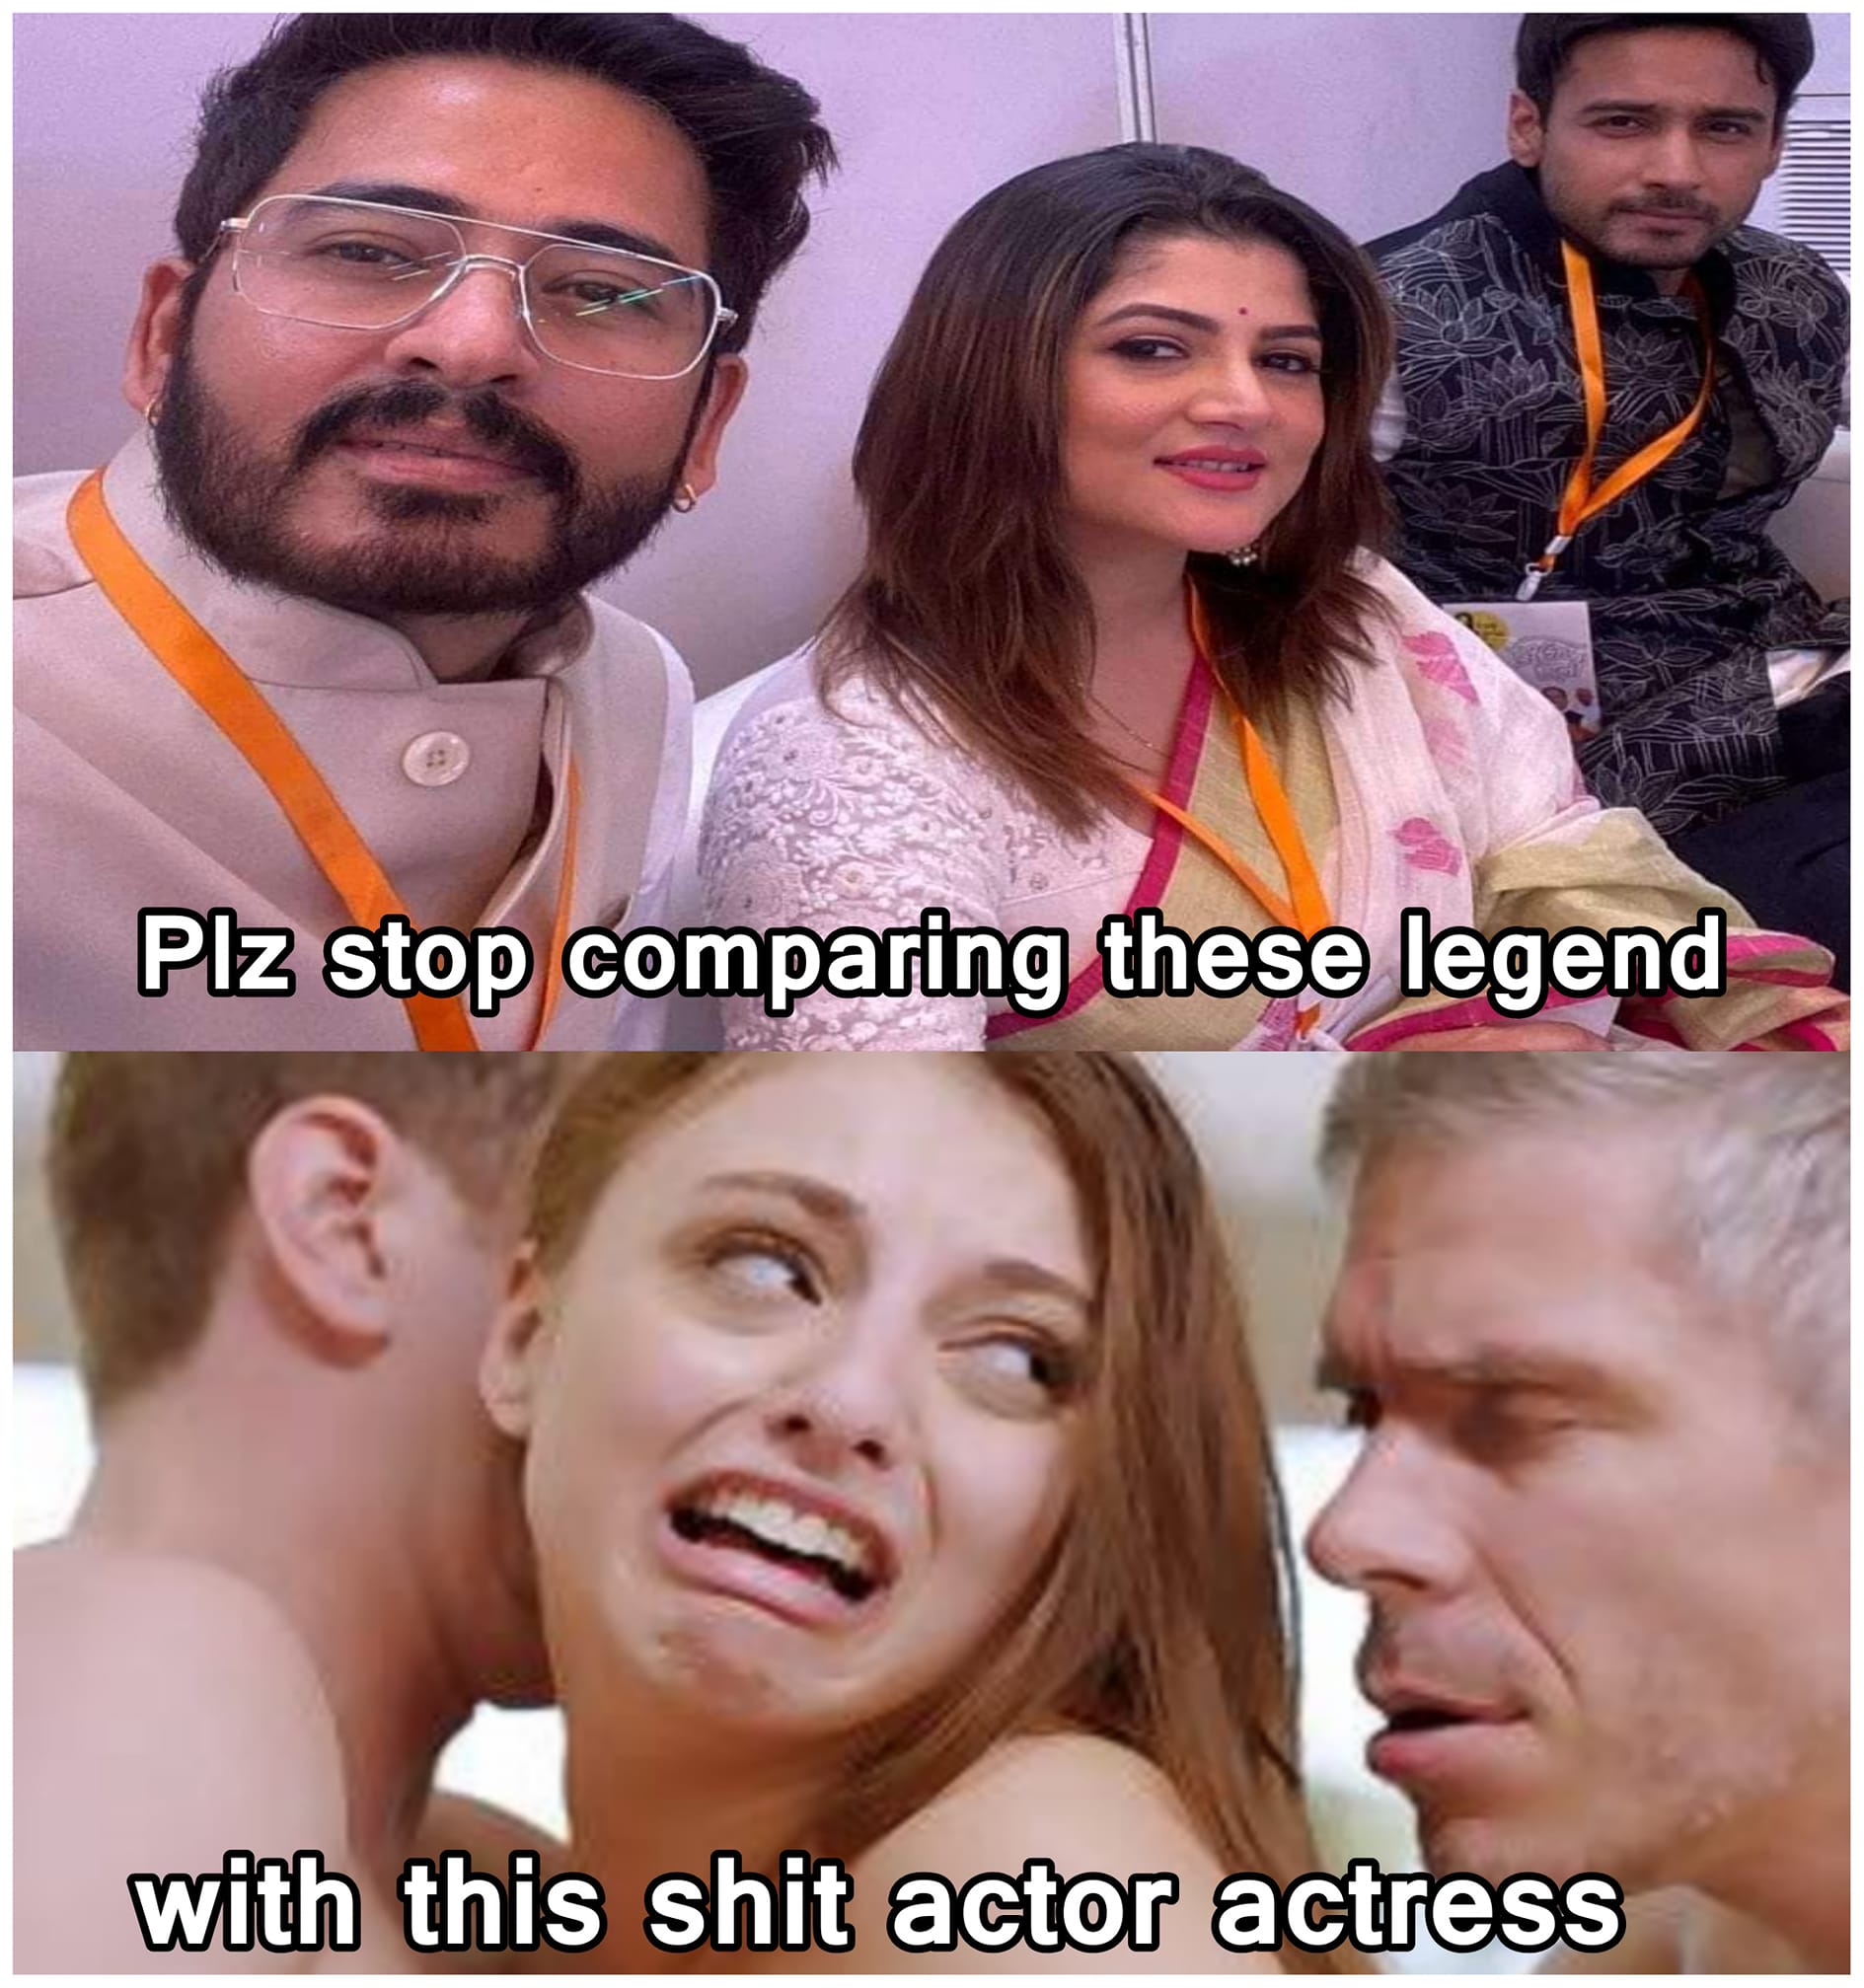
Caption: Plz stop comparing these legend   with this shit actor actress
Label: hate